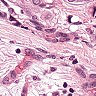
Metastatic tissue present: yes